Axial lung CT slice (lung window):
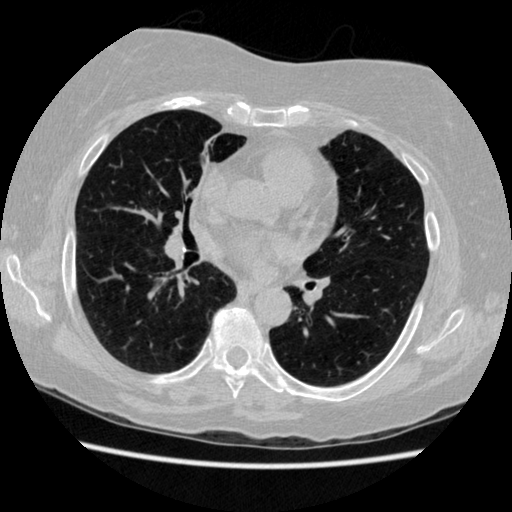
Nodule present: no